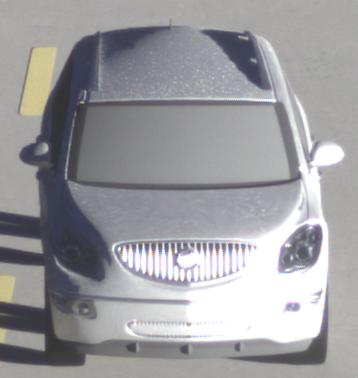
Make: Buick
Model: Enclave
Detailed model: GMT967
Model produced from: 2007
Model produced until: 2017
Doors: 5
Color: white
Road condition: dry road
Daytime: sunrise or sunset
Contrast: high contrast